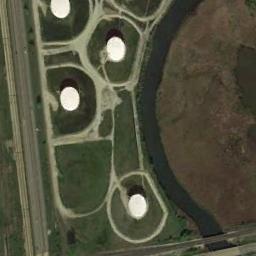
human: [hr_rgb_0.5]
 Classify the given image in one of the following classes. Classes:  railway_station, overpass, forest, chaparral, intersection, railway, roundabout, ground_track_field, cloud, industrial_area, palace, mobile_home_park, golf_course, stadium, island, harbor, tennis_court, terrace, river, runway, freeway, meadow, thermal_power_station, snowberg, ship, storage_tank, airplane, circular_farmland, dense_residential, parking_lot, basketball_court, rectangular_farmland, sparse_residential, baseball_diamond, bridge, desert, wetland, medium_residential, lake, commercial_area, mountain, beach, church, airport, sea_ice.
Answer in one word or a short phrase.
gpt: storage_tank